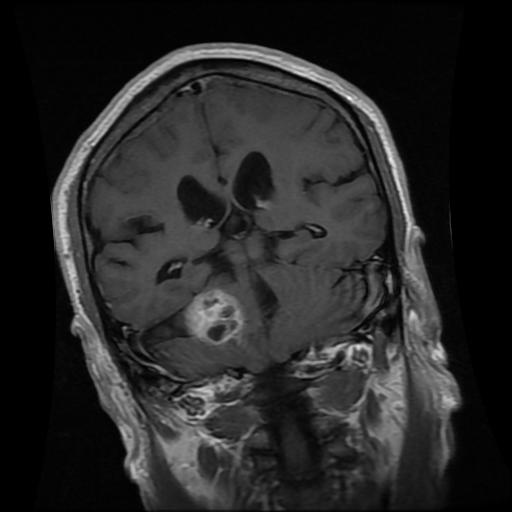
Label: meningioma